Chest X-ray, AP view. Patient: 39 years old, sex M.
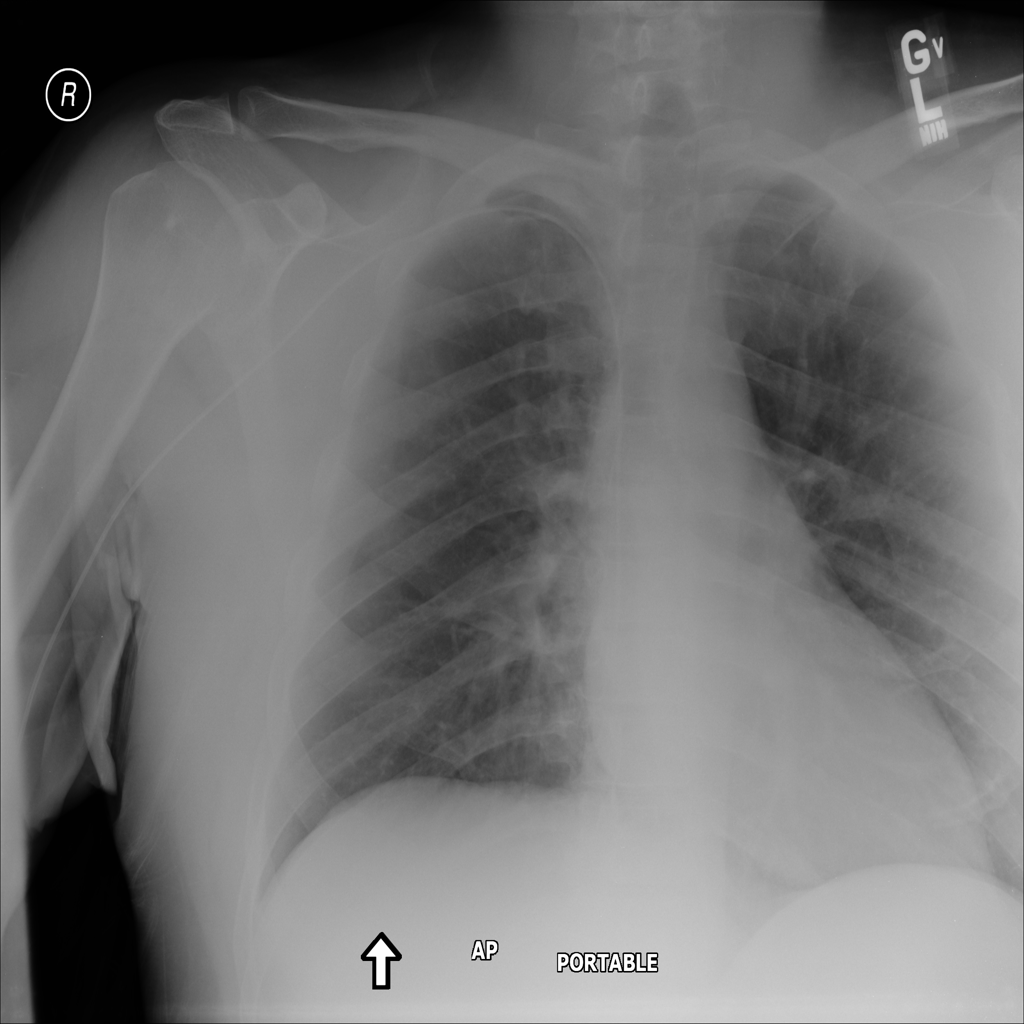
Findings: No Finding